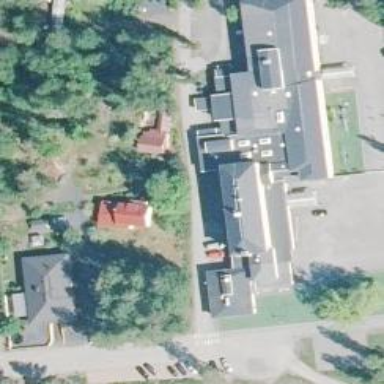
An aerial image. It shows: School building.